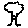
Label: tree